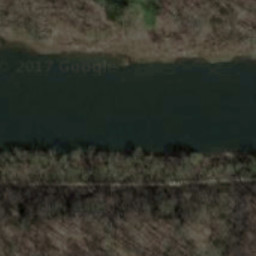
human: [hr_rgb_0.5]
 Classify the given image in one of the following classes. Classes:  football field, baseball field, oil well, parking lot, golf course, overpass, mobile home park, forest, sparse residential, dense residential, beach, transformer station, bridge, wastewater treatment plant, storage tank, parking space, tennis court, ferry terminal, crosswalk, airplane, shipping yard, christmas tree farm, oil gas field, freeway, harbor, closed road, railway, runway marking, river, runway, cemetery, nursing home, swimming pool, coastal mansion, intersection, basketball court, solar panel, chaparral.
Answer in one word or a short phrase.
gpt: river